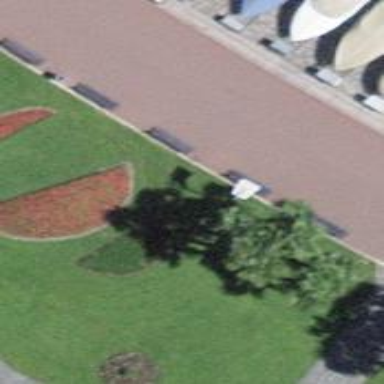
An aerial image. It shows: Bench for seating.